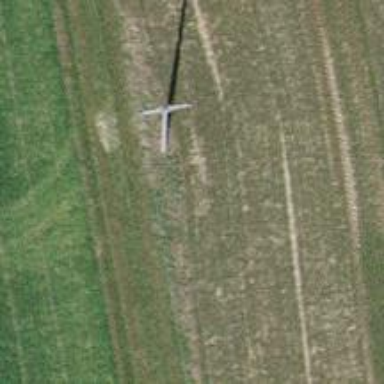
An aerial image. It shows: Power pole.